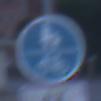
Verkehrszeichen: GemeinsamerGehUndRadweg
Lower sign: EinspurigeFahrzeugeFrei6
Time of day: Dawn
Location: Outdoor (Urban)
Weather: PartlyCloudy
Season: NotSpecified
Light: Natural